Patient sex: M
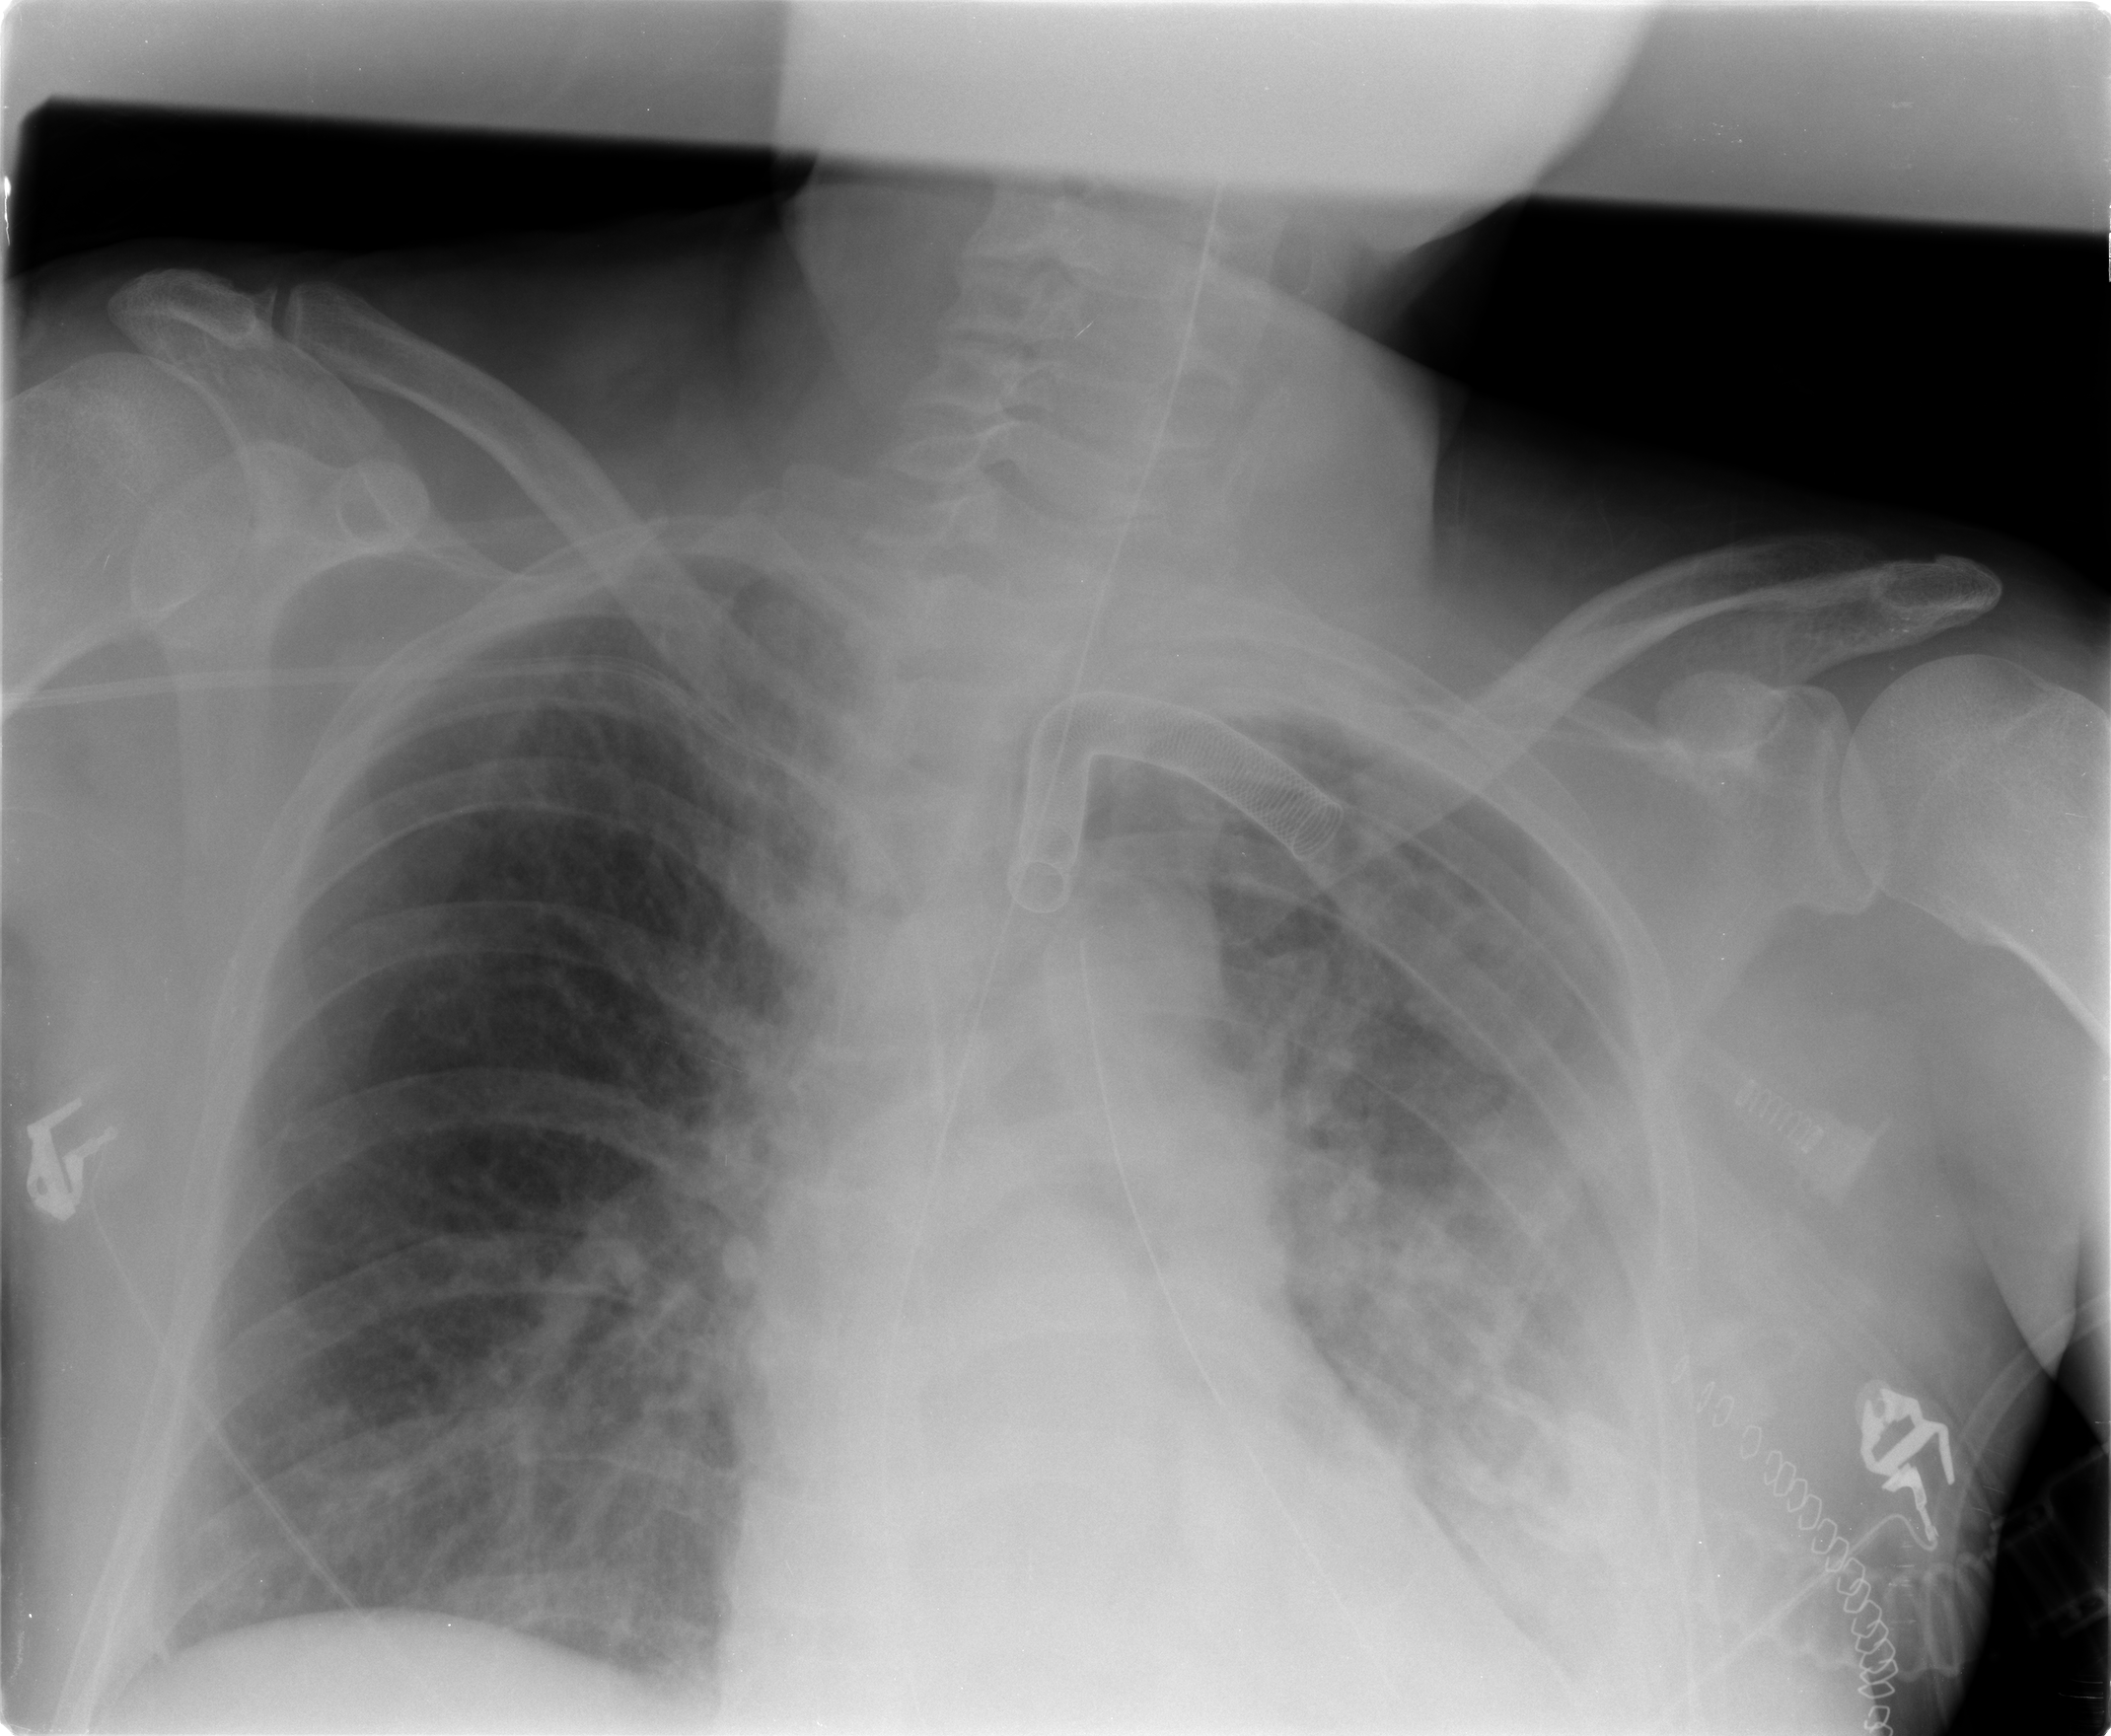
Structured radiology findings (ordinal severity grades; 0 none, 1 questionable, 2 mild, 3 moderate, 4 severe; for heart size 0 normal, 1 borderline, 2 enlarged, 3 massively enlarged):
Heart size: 0
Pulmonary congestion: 1
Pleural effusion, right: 0
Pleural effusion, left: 2
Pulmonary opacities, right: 1
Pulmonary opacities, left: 2
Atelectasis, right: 2
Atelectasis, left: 2